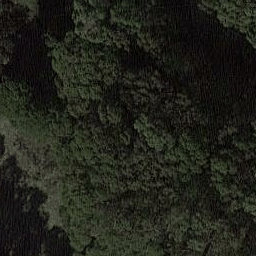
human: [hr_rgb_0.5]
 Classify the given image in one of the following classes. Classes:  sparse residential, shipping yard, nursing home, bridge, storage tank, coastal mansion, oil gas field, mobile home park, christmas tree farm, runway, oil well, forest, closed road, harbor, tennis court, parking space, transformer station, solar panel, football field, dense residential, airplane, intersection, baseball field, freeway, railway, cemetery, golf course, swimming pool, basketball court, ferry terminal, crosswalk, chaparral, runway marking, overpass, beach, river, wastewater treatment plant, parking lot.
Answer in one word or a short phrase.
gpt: forest